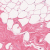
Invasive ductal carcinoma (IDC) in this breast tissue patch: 0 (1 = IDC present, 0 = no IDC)